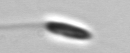
Label: Chrysochromulina